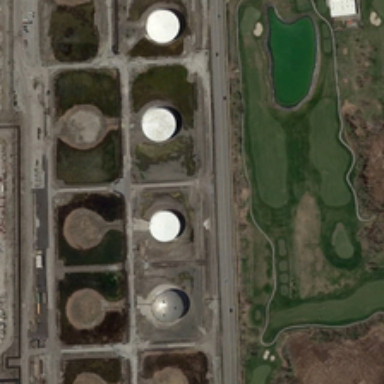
A row of storage tanks are near a piece of green meadow .